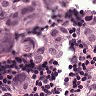
Metastatic tissue present: yes